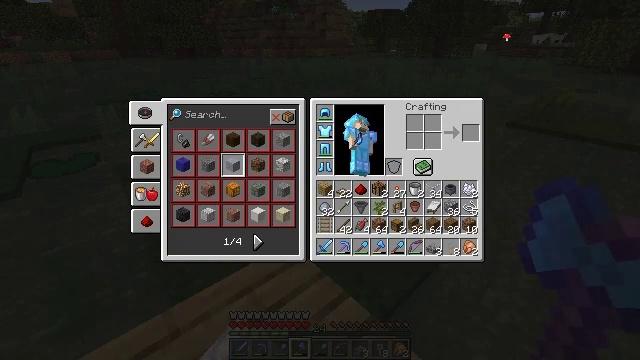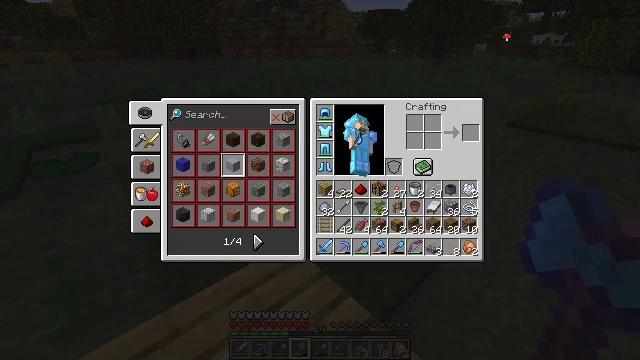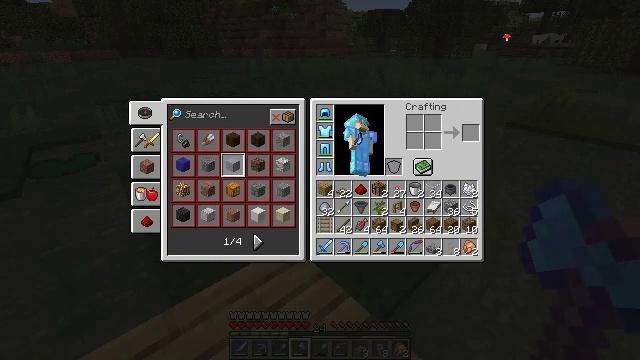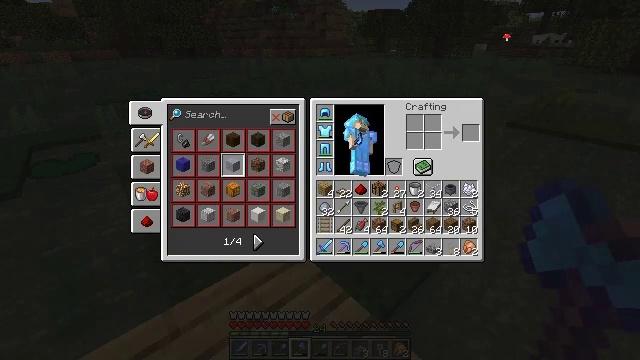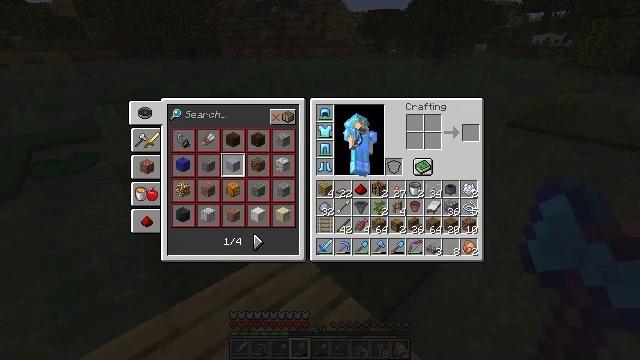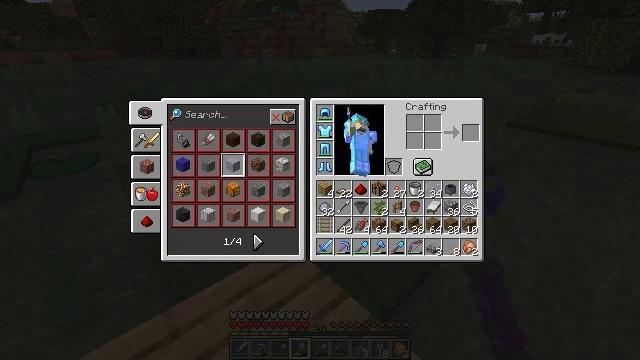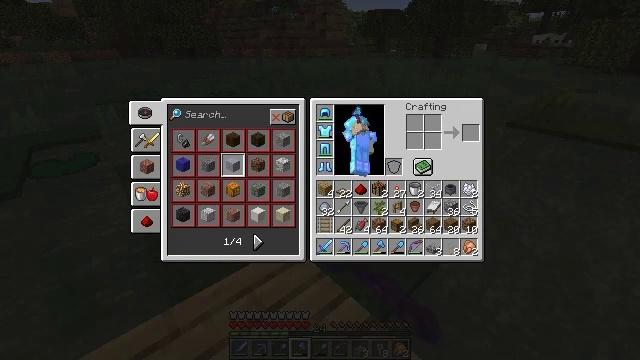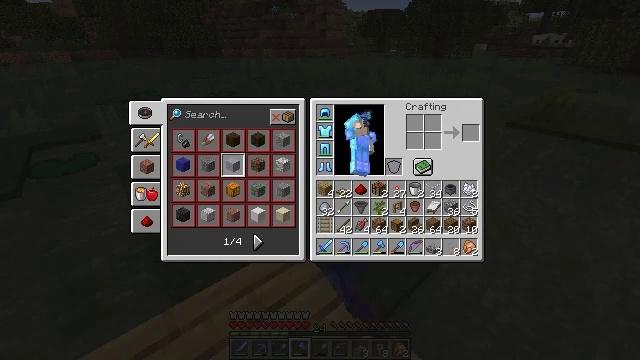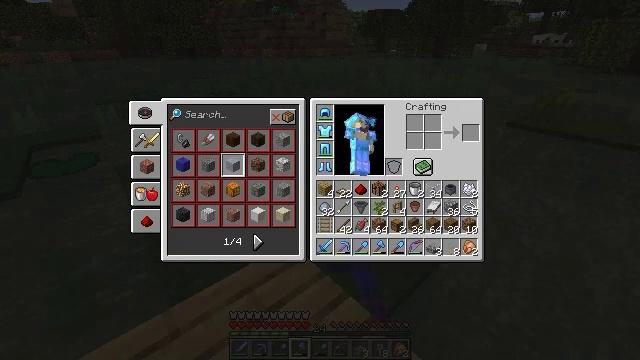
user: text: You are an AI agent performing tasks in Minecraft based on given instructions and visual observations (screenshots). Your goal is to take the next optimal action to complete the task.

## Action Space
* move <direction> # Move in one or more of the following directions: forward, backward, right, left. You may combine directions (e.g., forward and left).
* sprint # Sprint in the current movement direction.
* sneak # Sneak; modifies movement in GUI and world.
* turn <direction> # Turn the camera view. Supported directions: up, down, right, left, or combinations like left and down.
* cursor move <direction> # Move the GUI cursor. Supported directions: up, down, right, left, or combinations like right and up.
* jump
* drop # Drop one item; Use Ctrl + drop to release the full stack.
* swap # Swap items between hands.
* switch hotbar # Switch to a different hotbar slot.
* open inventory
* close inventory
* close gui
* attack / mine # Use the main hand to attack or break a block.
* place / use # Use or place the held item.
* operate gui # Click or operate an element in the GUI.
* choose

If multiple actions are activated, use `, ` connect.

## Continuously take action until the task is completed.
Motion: motion action
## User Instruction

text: Remove a red mushroom from the inventory.
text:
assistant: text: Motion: operate gui
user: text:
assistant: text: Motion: operate gui
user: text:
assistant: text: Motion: operate gui
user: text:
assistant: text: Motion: no_op
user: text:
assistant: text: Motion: no_op
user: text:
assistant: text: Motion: no_op
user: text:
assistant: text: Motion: cursor move left and down
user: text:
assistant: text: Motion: cursor move left and down
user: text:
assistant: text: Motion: no_op